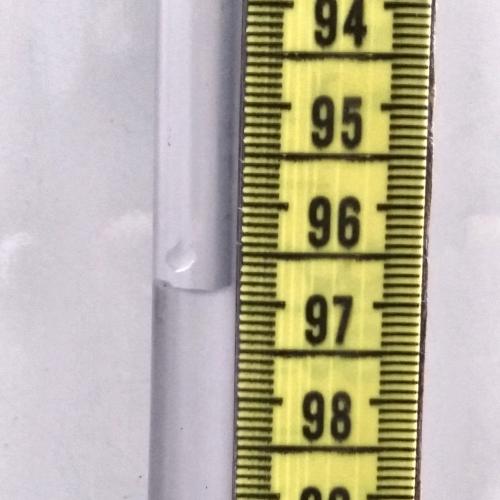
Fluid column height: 96.9 cm